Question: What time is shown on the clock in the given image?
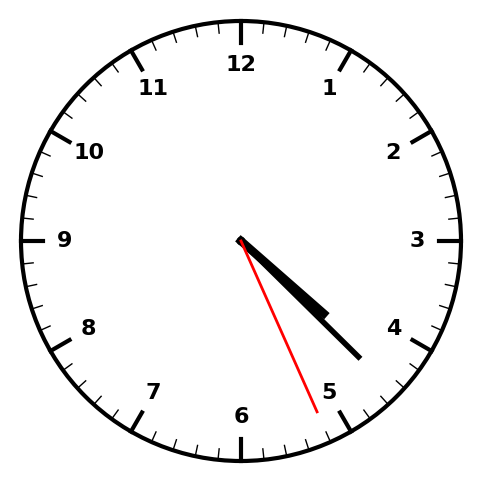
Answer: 04:22:26